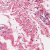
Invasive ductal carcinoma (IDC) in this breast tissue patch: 0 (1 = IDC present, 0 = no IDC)